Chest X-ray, AP view. Patient: 10 years old, sex M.
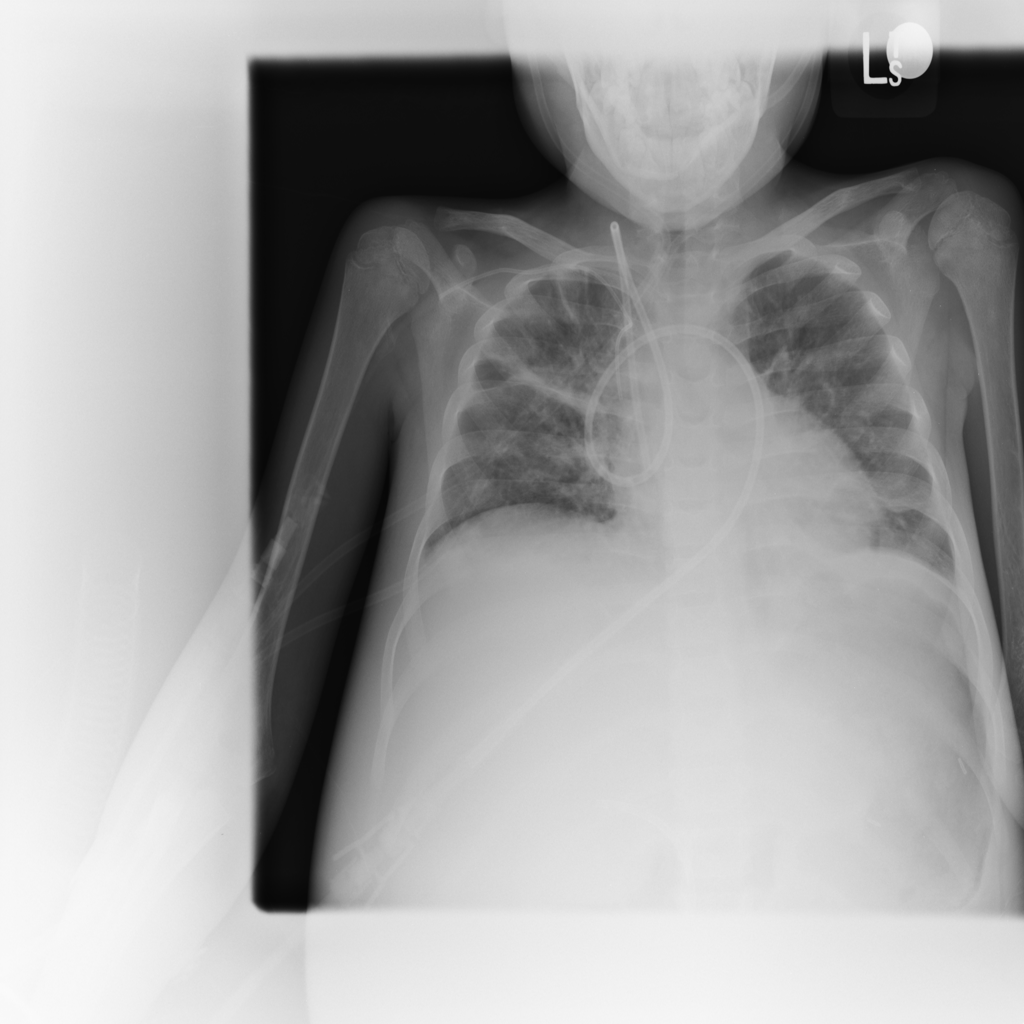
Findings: Atelectasis, Infiltration